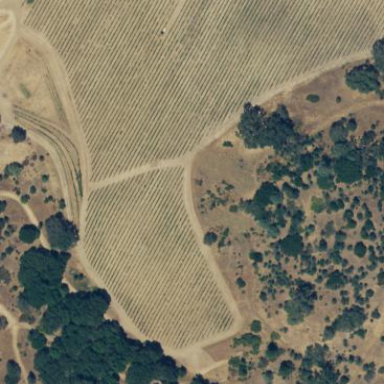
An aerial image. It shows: Vineyard growing wine grapes.